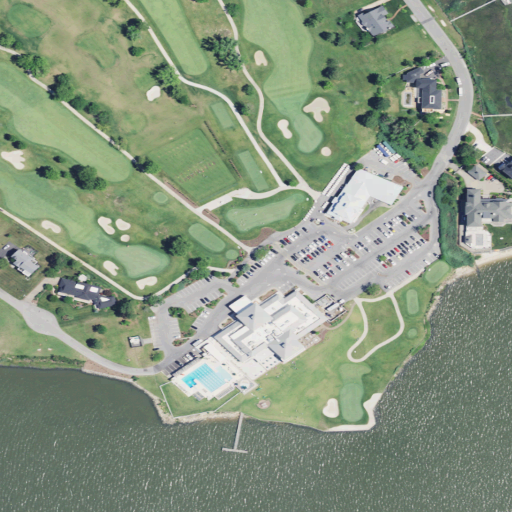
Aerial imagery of cape in Delaware named Bald Eagle Point containing open development, open water, low intensity development, medium intensity development, herbaceous wetlands, high intensity development, and barren land